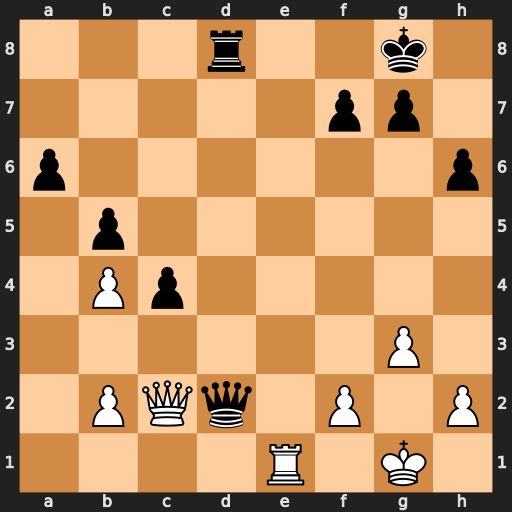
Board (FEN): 3r2k1/5pp1/p6p/1p6/1Pp5/6P1/1PQq1P1P/4R1K1
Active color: w
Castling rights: -
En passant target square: -
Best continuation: Re8+ Rxe8 Qxd2